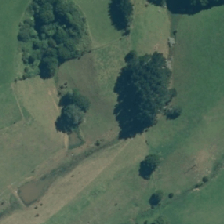
Land cover: shortrotation_cropland